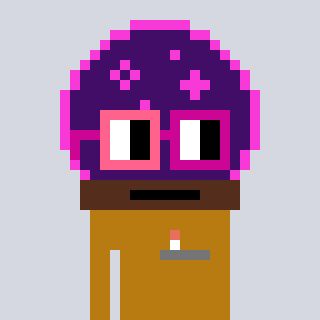
a pixel art character with square pink and red glasses, a crystalball-shaped head and a gold-colored body on a cool background